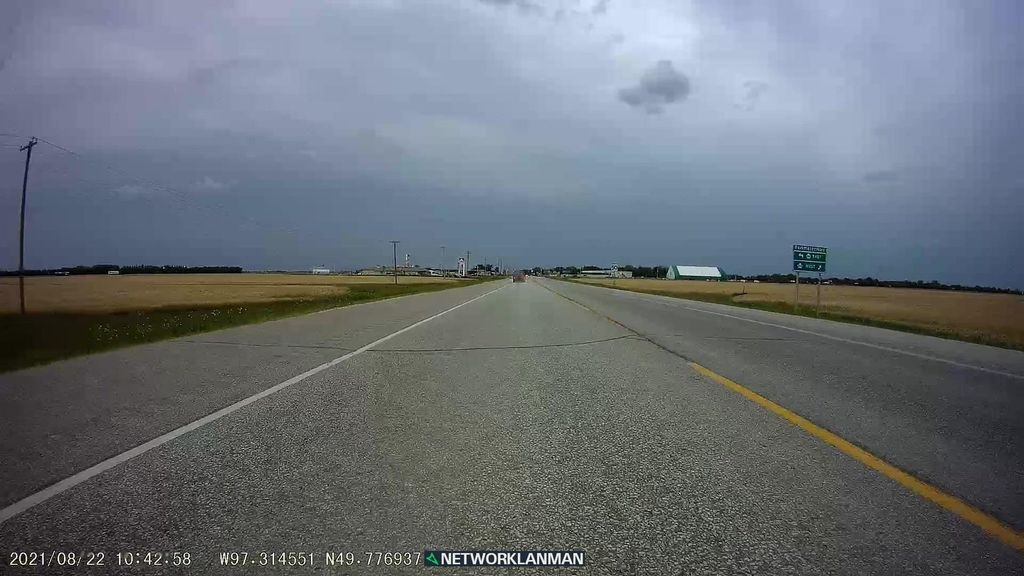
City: winnipeg